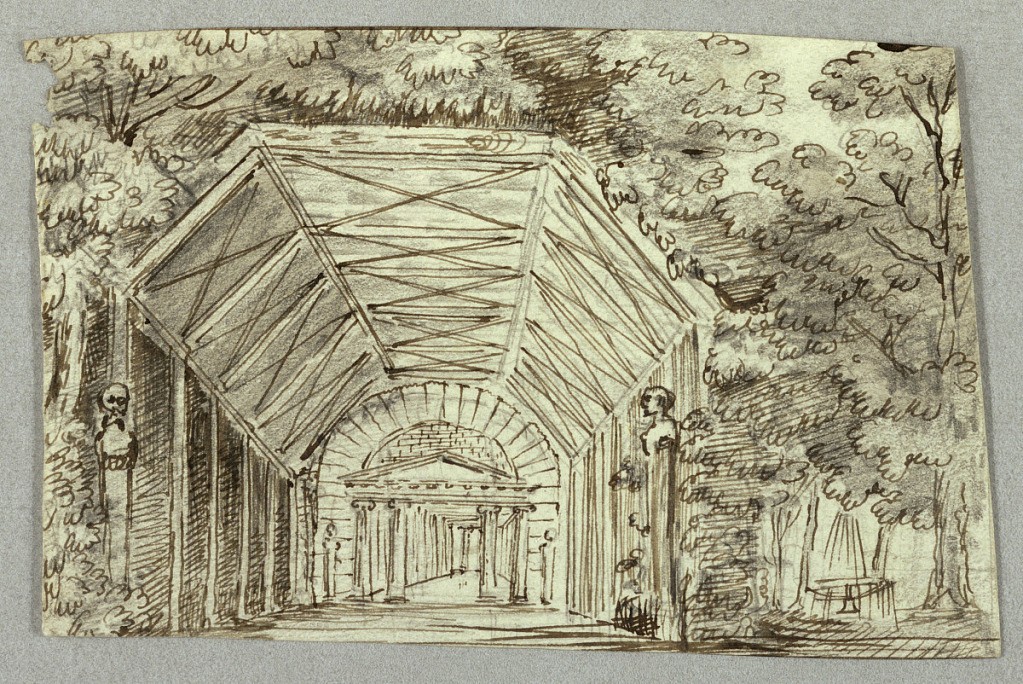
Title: Stage Design, Garden Pavilion
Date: late 18th century
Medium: Pen and brown ink, brush and sepia wash on paper
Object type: Drawing
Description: Horizontal rectangle. View into garden pavilion made from lattice work on the left side, leading backward, park and fountain at right.